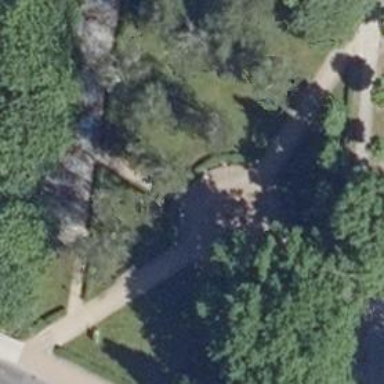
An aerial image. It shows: Fountain.